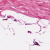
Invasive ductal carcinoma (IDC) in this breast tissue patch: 0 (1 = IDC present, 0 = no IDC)